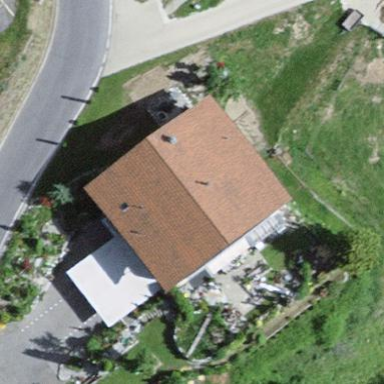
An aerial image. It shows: Detached building.